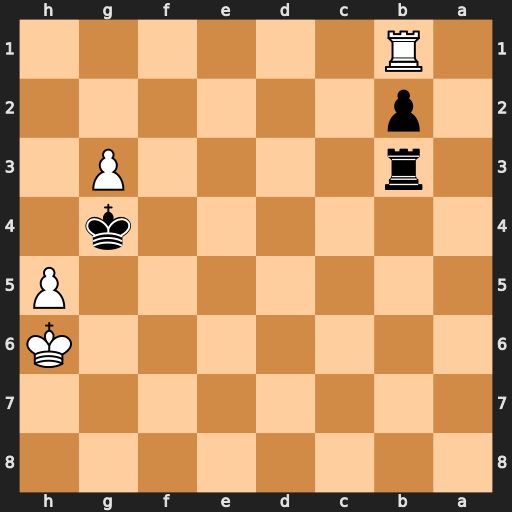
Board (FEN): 8/8/7K/7P/6k1/1r4P1/1p6/1R6
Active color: b
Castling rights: -
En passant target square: -
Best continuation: Rb6+ Kg7 Kxh5 Kf7 Kg4